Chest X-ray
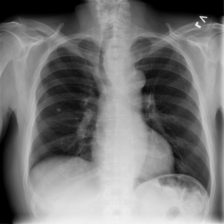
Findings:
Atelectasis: negative
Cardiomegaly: negative
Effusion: positive
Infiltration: negative
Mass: positive
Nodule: positive
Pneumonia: negative
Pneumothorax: negative
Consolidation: negative
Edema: negative
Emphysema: negative
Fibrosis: positive
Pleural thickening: negative
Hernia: negative